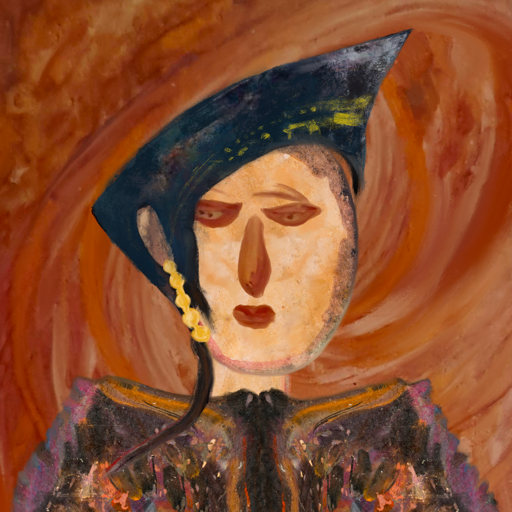
Background: Pious_Lady, Head And Neck Front: Childish, Face Front: Pious_Lady, Bust: Gypsy_Queen, Hair Front: Blank, Head Accessory: Irani, Second Necklace: Blank, Necklace: Blank, Baby: Blank